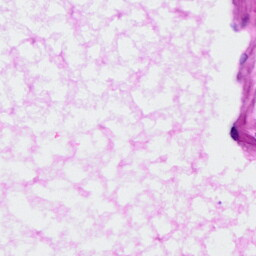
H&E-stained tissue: Ovarian